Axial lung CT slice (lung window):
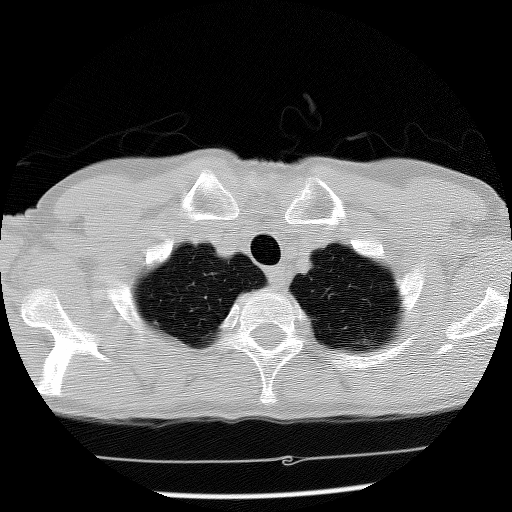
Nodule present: no